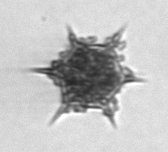
Label: Dictyocha